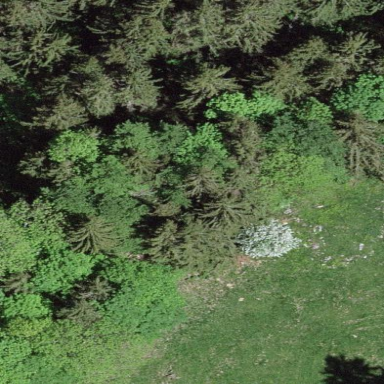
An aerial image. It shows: Forest area.